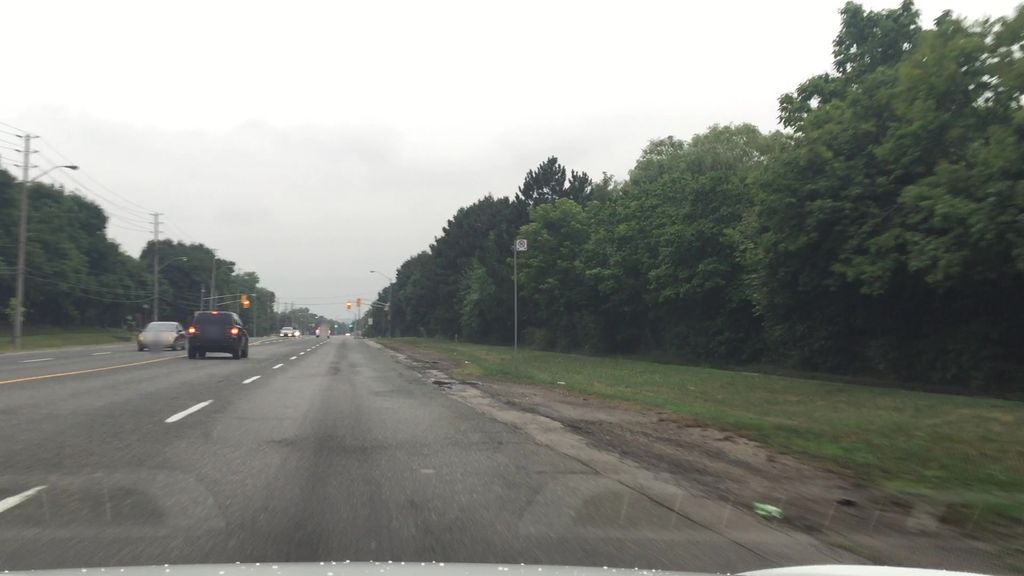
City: toronto